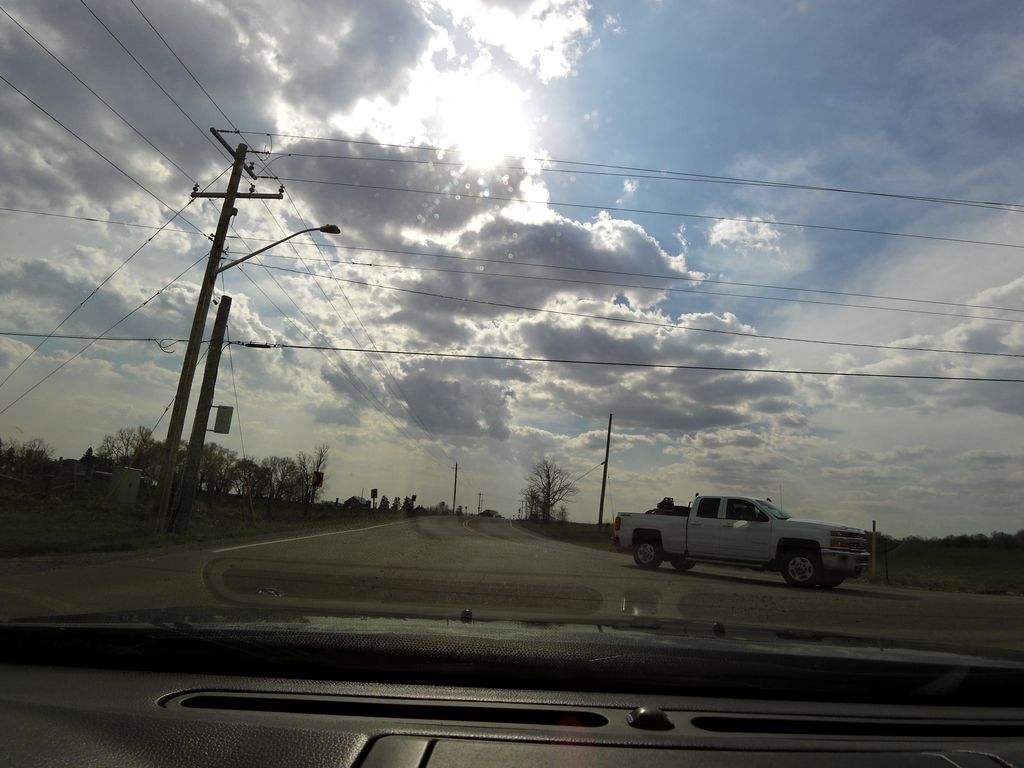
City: hamilton